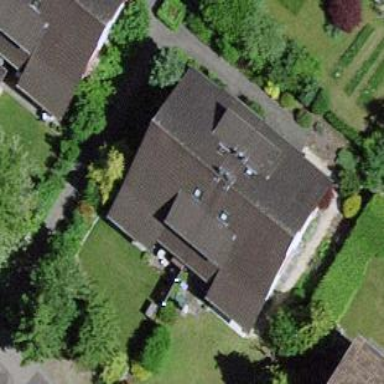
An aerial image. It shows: Semi-detached house.